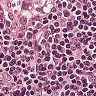
Metastatic tissue present: no